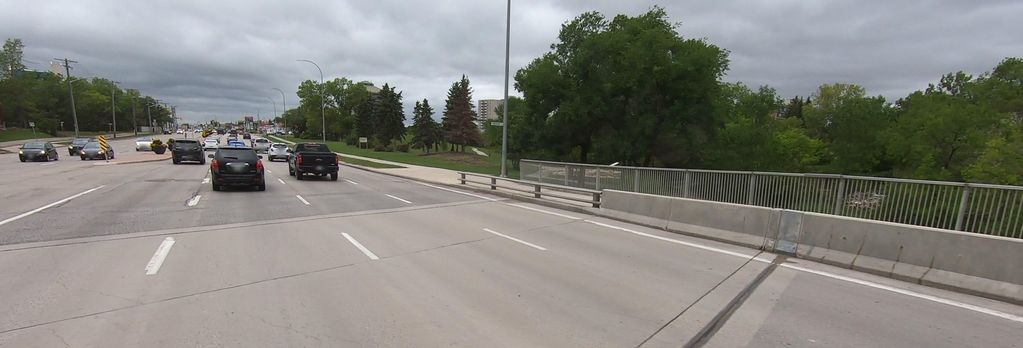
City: winnipeg